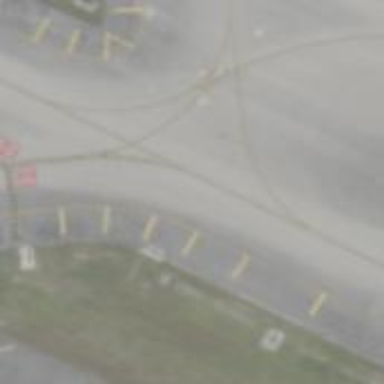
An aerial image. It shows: View of taxiway at the airport.